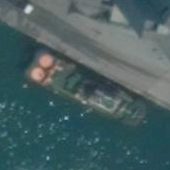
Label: civil